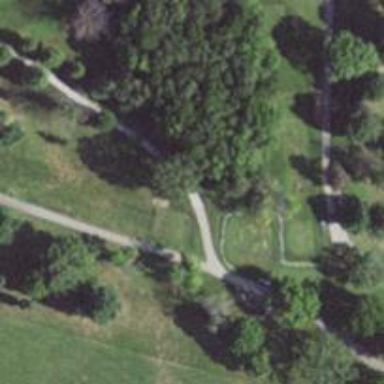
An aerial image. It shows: Service road designated as golf cart path.